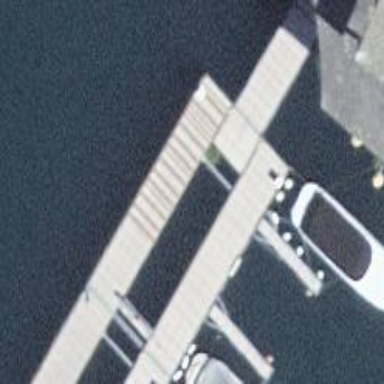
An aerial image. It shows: Man-made pier.